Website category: sports
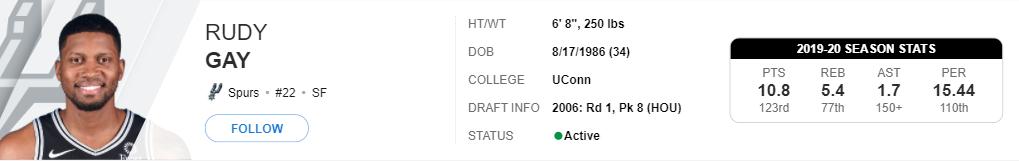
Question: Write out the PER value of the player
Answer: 15.44

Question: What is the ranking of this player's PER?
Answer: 110th

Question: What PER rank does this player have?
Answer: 110th

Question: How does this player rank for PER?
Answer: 110th

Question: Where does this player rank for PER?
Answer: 110th

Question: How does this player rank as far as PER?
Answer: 110th

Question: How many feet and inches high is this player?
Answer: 6' 8"

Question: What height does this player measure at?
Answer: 6' 8"

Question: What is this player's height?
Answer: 6' 8"

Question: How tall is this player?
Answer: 6' 8"

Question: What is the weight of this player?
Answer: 250 lbs

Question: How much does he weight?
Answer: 250 lbs

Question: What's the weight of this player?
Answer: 250 lbs

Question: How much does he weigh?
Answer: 250 lbs

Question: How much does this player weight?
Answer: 250 lbs